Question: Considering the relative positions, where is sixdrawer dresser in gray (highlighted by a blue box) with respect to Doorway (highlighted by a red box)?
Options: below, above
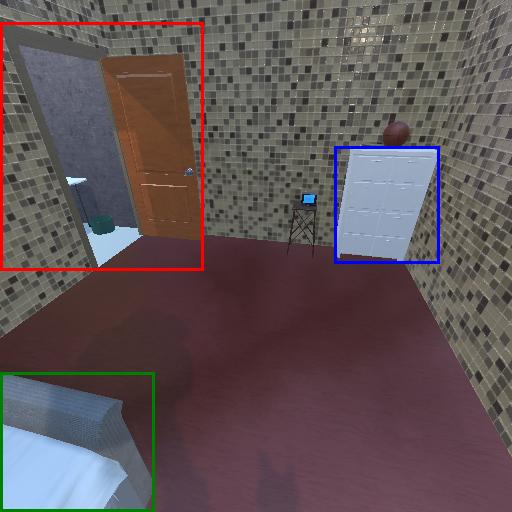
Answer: below